Question: I'm presently using <URL> for the following effect:

It's fairly simple for US & Canada phone number formatting using something like:
'''
$("#user_phone").inputmask("mask", { "mask": "<PHONE>" });
'''
I would, however, like to change this formatting context based on the "Country code" dropdown such that when it is United Kingdom, it uses another mask, etc. How would I implement this such that the mask will change context based on dropdown in js/jQuery?
Here's an example of the working source as it is now: <URL>
UPDATE: Okay, I think I've got it working satisfactorily now and would appreciate any advice in terms of drying this up properly: <URL>
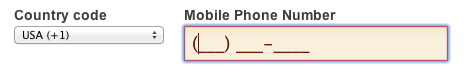
Answer: I do not know if that what you are looking for but it could be as simple as that I think.
'''
$('select').change(function() {
var country=$(this).val() //or if you want to get text you may use var country=$(this).text()
var maskuse;
if(country=='USA')
{
maskuse="<PHONE>";
}
if(country=='Canada')
{
maskuse="<PHONE>";
}
/// and soon changing mask for a country
$("#user_phone").inputmask("mask", { "mask": maskuse });
});
'''